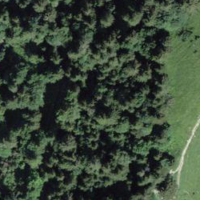
EUNIS habitat code: 44
Species observed at this site:
Dendrocopos major
Rana temporaria
Chiasmia clathrata
Erebia aethiops
Gymnadenia conopsea